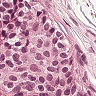
Metastatic tissue present: yes